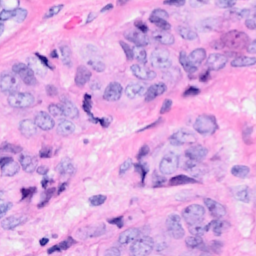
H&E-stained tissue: Breast